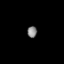
Tissue: lung
Cell type: Others
Senescence score: 0.1844
Nuclear area (px): 107
Mean DAPI intensity: 133.168